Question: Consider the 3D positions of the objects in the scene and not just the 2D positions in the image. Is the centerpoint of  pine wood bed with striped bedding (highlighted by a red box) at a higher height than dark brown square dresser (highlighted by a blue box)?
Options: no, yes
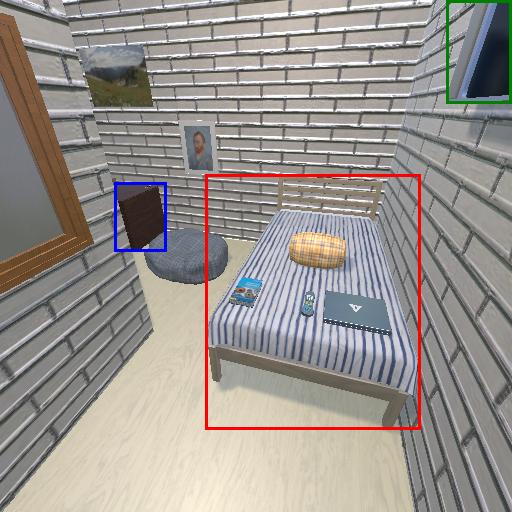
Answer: no